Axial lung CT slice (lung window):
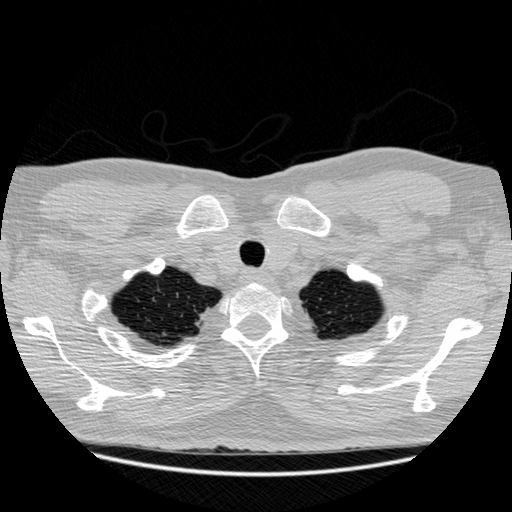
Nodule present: no